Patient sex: M
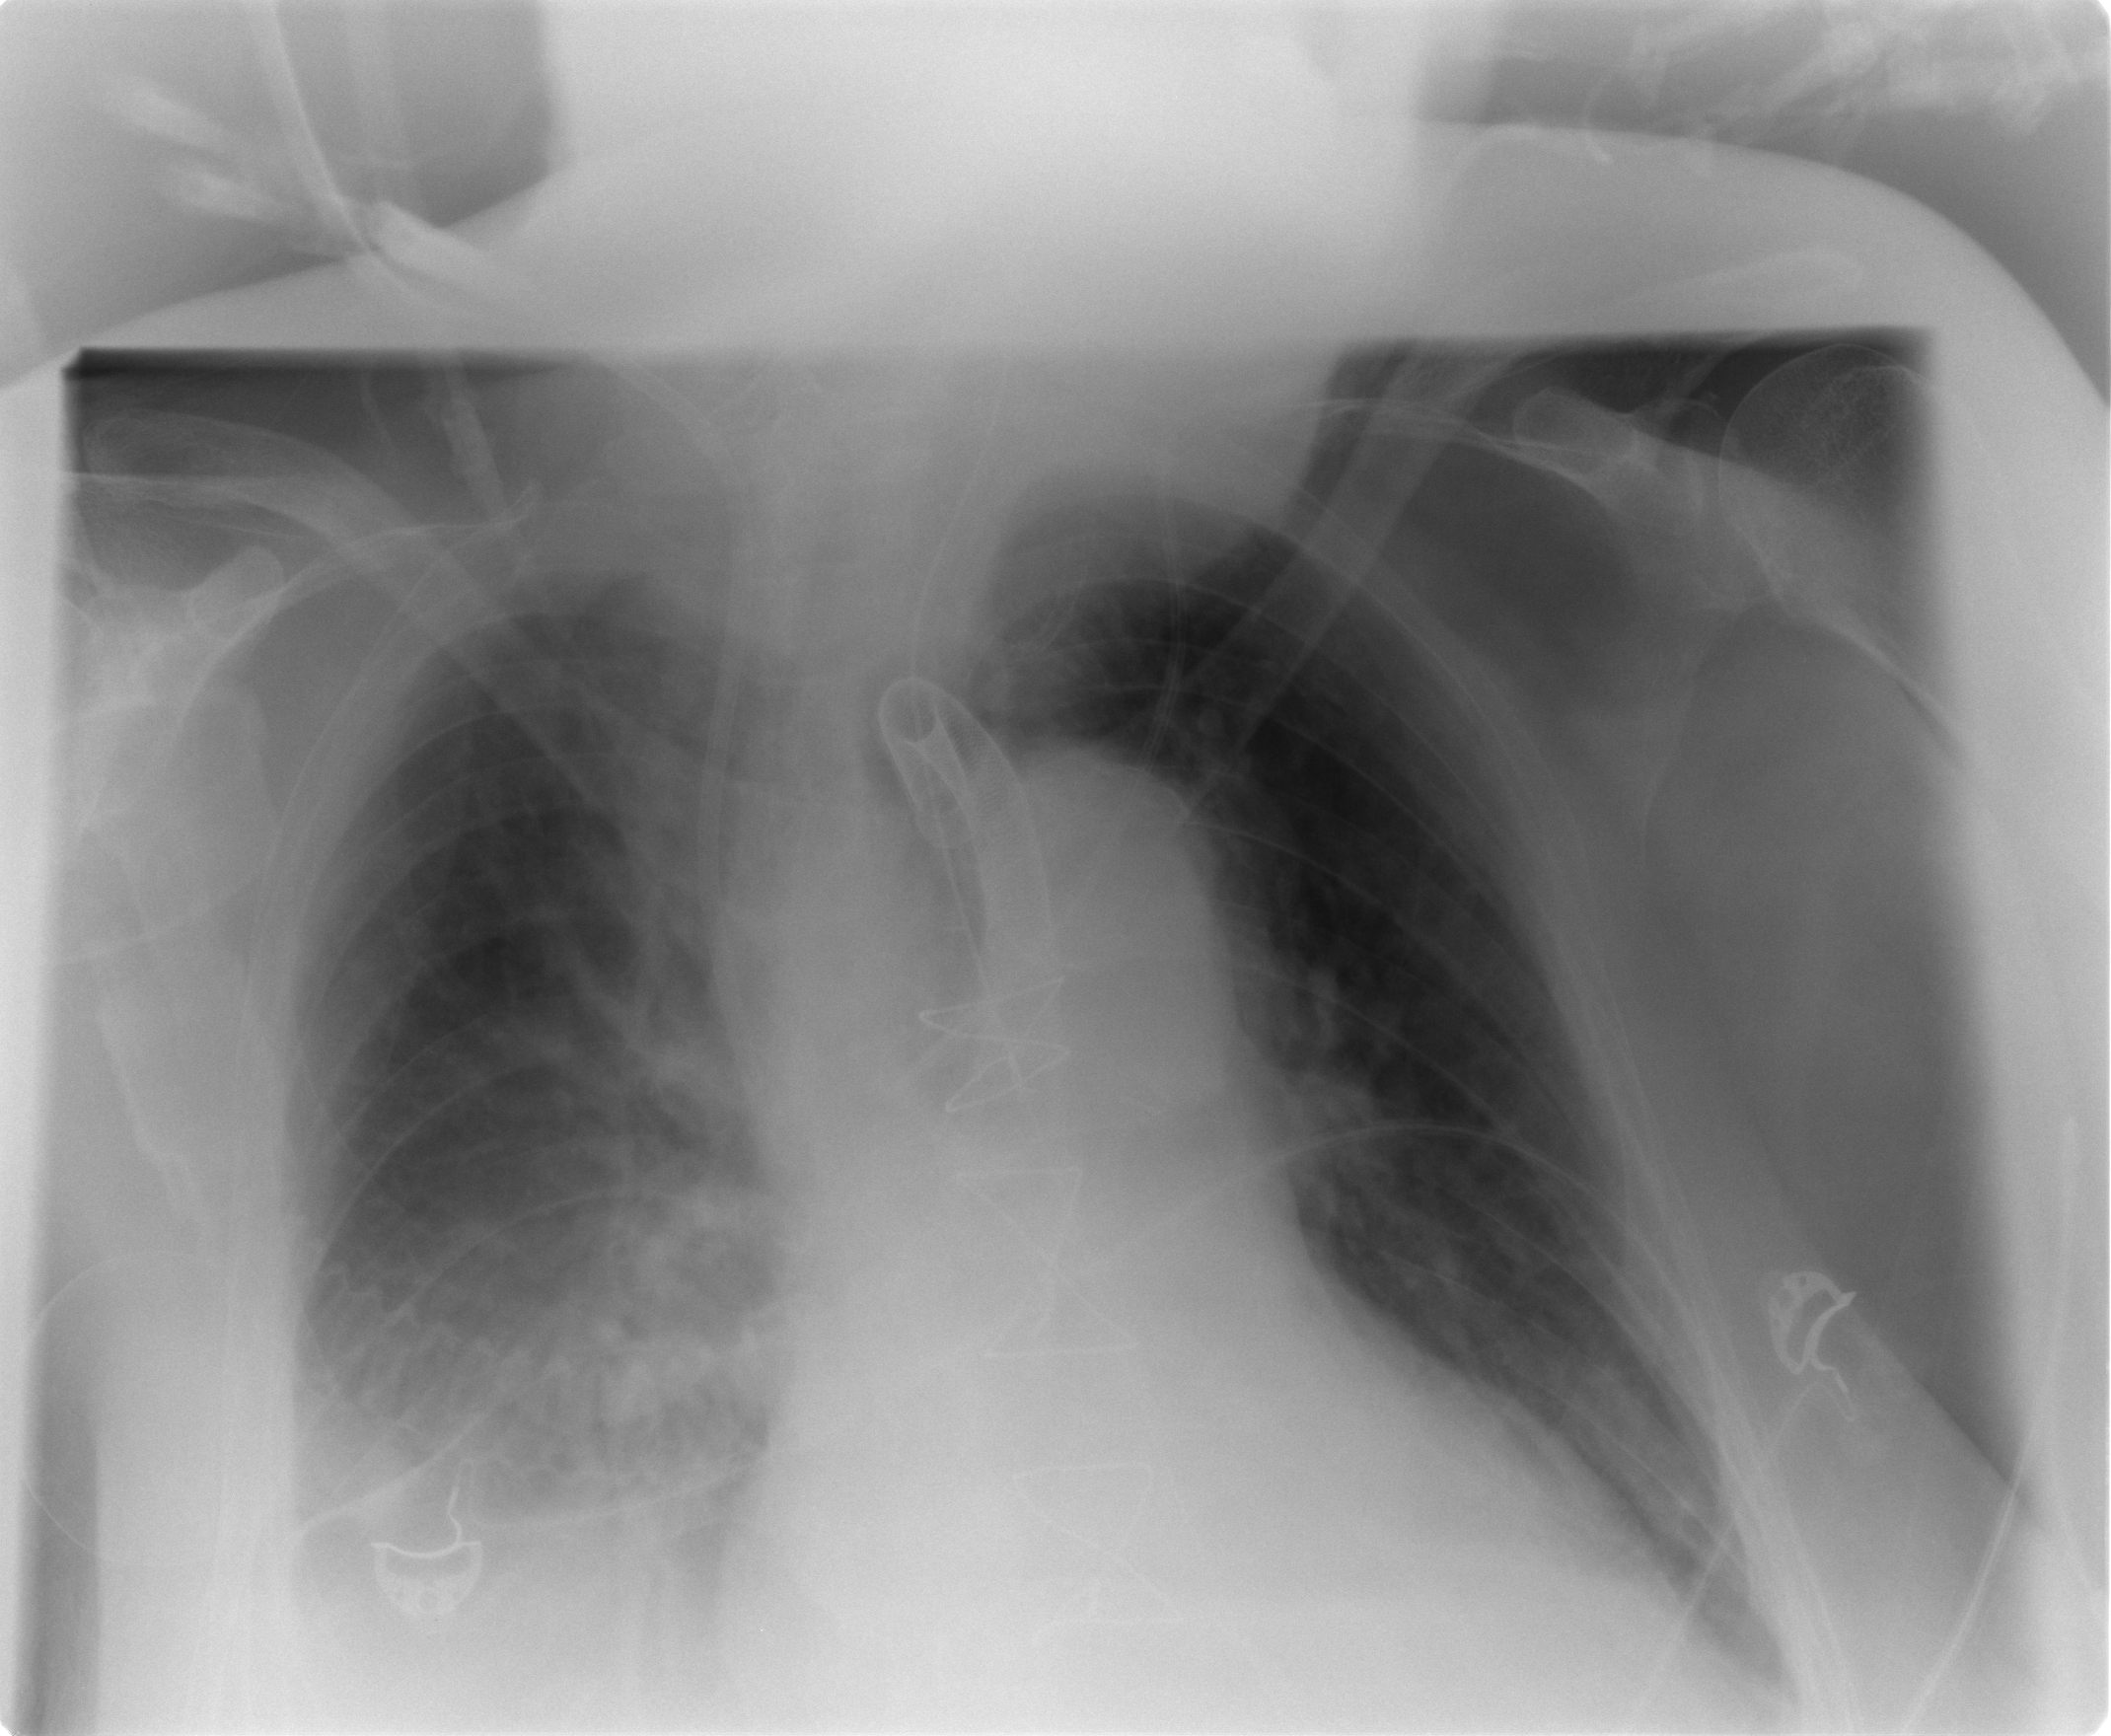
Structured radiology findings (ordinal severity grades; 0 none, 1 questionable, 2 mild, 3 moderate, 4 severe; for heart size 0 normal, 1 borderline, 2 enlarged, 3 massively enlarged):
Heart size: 2
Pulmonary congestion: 2
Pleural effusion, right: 2
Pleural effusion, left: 0
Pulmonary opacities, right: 1
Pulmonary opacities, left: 0
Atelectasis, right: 2
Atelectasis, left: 2